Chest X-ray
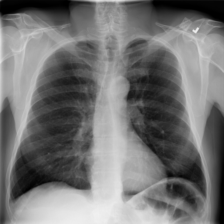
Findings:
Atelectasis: negative
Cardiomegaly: negative
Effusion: negative
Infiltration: negative
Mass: negative
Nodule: negative
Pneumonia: negative
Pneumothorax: negative
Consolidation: negative
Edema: negative
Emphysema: negative
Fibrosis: negative
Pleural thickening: negative
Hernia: negative